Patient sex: F
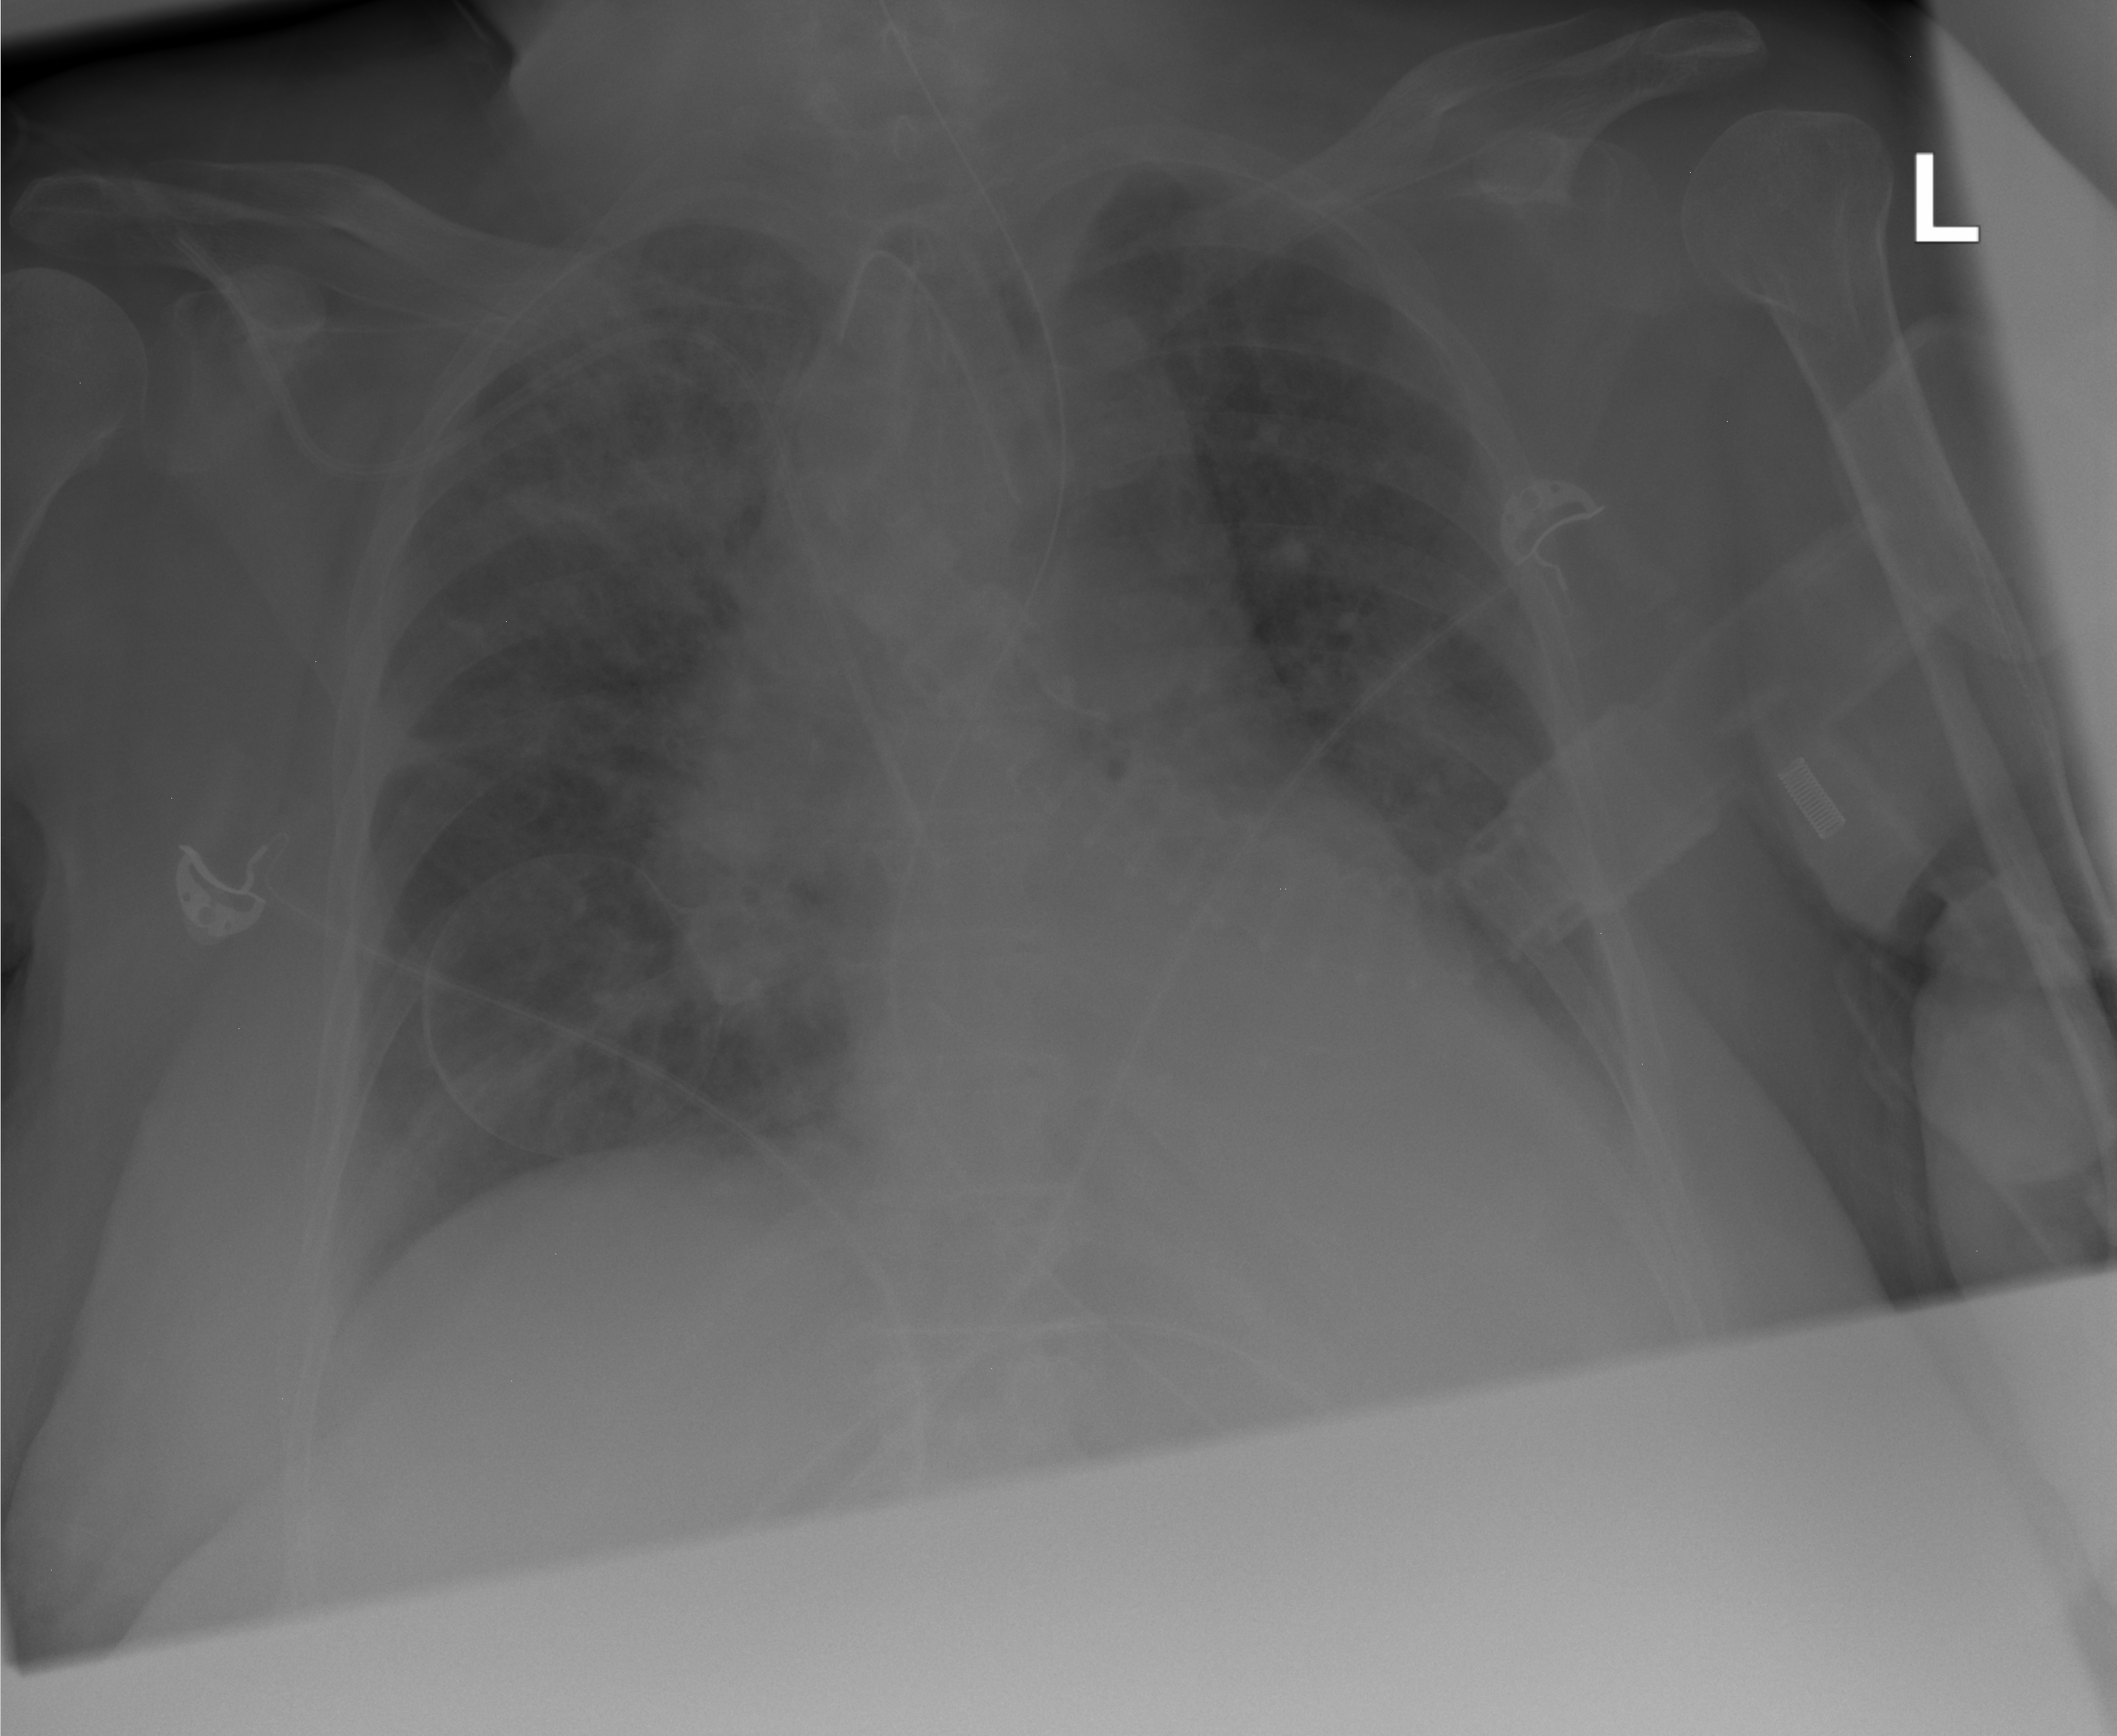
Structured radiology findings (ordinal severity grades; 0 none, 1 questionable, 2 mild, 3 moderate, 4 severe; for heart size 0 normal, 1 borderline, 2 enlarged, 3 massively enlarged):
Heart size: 2
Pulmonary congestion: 2
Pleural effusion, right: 0
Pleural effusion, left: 2
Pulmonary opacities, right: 4
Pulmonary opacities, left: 2
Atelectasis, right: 2
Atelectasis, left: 2